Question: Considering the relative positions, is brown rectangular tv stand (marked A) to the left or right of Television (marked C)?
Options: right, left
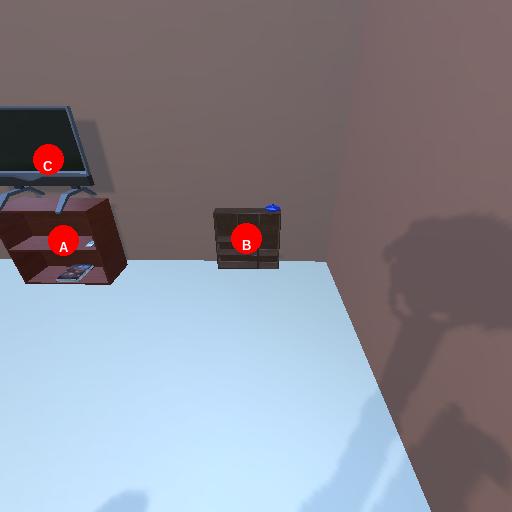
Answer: right